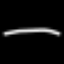
Label: line